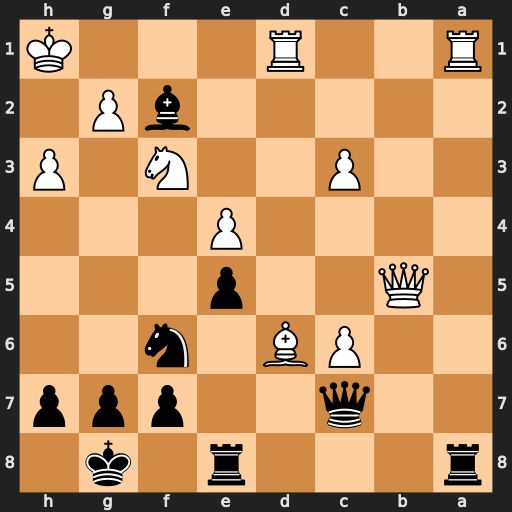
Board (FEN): r3r1k1/2q2ppp/2PB1n2/1Q2p3/4P3/2P2N1P/5bP1/R2R3K
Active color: b
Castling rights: -
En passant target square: -
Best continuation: Qxd6 Rxd6 Rxa1+ Kh2 Nxe4